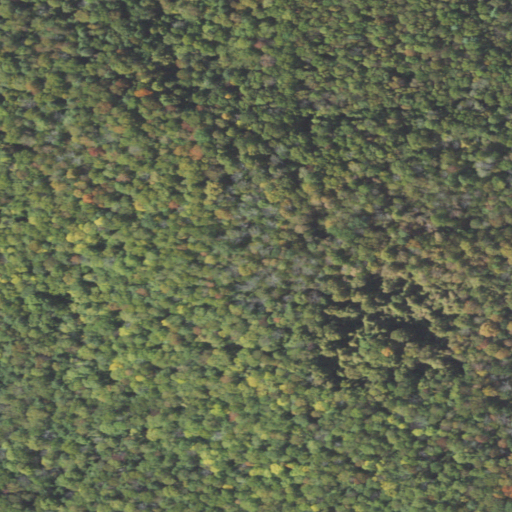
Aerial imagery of mountain in Pennsylvania named Thayer Hill containing deciduous forest, mixed forest, and evergreen forest